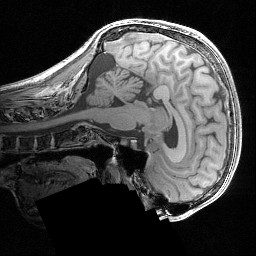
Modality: T1w
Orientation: sagittal
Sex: male
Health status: ill
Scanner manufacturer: siemens
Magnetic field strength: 3 T
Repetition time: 1.57 s
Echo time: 0.00342 s